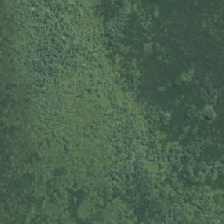
Land cover: deciduous_hardwood